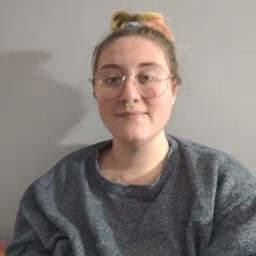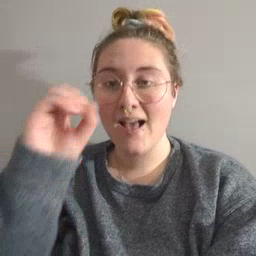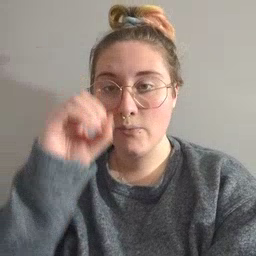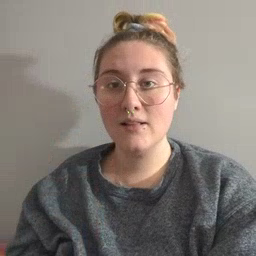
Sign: owl